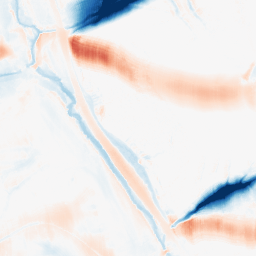
Category: morphological
Decomposition family: morphological_ellipse
Decomposition parameters: operation: average
width: 50
height: 20
Upsampling method: sinc_hamming
Upsampling parameters: scale: 2
kernel_size: 16
Upsampling scale: 2